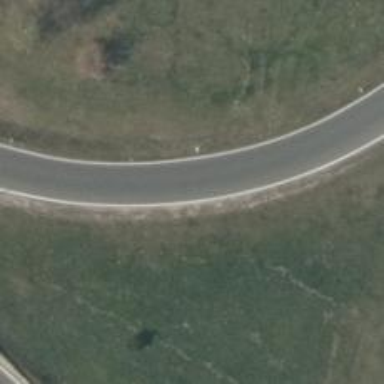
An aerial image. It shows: Asphalt motorway link.